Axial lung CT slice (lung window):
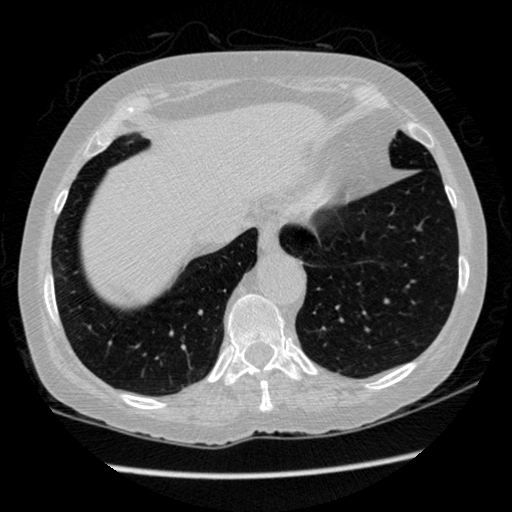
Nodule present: no